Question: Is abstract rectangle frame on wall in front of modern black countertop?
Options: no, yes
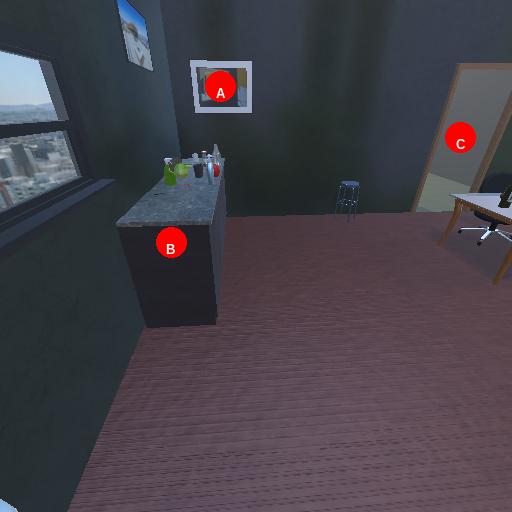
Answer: no